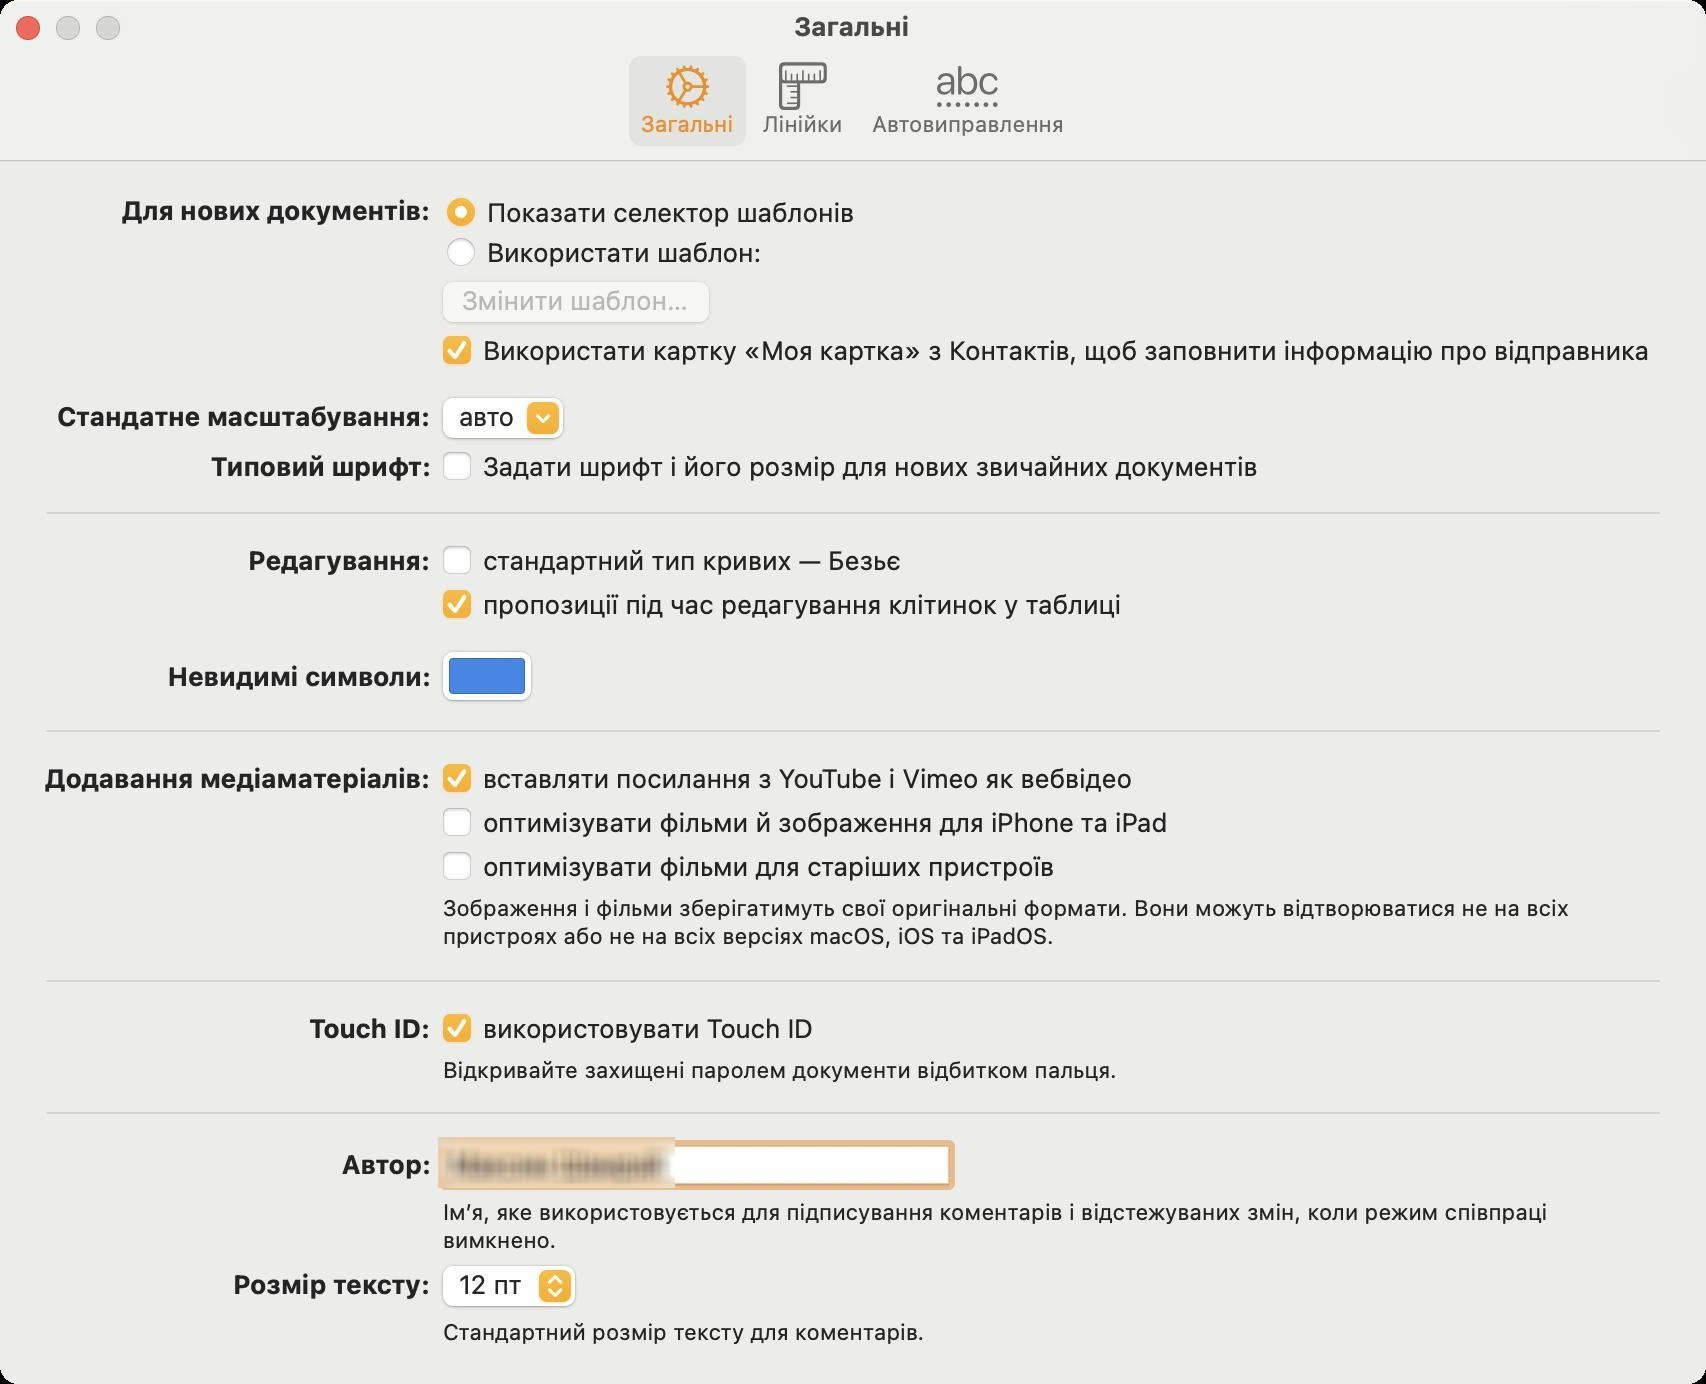
Accessibility tree:
{"name": "Загальні", "role": "AXWindow", "description": null, "role_description": "діалогове вікно", "value": null, "position": "584.00;295.00", "size": "853;692", "children": [{"name": null, "role": "AXGroup", "description": null, "role_description": "група", "value": null, "position": "3.00;82.00", "size": "847;606", "children": [{"name": null, "role": "AXStaticText", "description": null, "role_description": "текст", "value": "Для нових документів:", "position": "21.00;97.00", "size": "196;38", "children": []}, {"name": null, "role": "AXRadioGroup", "description": null, "role_description": "радіо-група", "value": "{\n    \"name\": \"\\u041f\\u043e\\u043a\\u0430\\u0437\\u0430\\u0442\\u0438_\\u0441\\u0435\\u043b\\u0435\\u043a\\u0442\\u043e\\u0440_\\u0448\\u0430\\u0431\\u043b\\u043e\\u043d\\u0456\\u0432\",\n    \"role\": \"AXRadioButton\",\n    \"description\": null,\n    \"role_description\": \"\\u0440\\u0430\\u0434\\u0456\\u043e-\\u043a\\u043d\\u043e\\u043f\\u043a\\u0430\",\n    \"value\": 1,\n    \"position\": \"221.50;97.00\",\n    \"size\": \"210;18\",\n    \"children\": []\n}", "position": "221.50;97.00", "size": "210;38", "children": [{"name": "Показати_селектор_шаблонів", "role": "AXRadioButton", "description": null, "role_description": "радіо-кнопка", "value": 1, "position": "221.50;97.00", "size": "210;18", "children": []}, {"name": "Використати_шаблон:_", "role": "AXRadioButton", "description": null, "role_description": "радіо-кнопка", "value": 0, "position": "221.50;117.00", "size": "210;18", "children": []}]}, {"name": "Змінити_шаблон…", "role": "AXButton", "description": null, "role_description": "кнопка", "value": null, "position": "214.50;136.00", "size": "147;32", "children": []}, {"name": null, "role": "AXStaticText", "description": null, "role_description": "текст", "value": "Стандатне масштабування:", "position": "21.00;200.00", "size": "196;19", "children": []}, {"name": "авто", "role": "AXMenuButton", "description": null, "role_description": "кнопка меню", "value": null, "position": "218.50;198.00", "size": "67;25", "children": []}, {"name": "Використати_картку_«Моя_картка»_з_Контактів,_щоб_заповнити_інформацію_про_відправника", "role": "AXCheckBox", "description": null, "role_description": "галочка", "value": 1, "position": "219.50;166.00", "size": "610;18", "children": []}, {"name": null, "role": "AXStaticText", "description": null, "role_description": "текст", "value": "Типовий шрифт:", "position": "103.00;225.00", "size": "114;16", "children": []}, {"name": "Задати_шрифт_і_його_розмір_для_нових_звичайних_документів", "role": "AXCheckBox", "description": null, "role_description": "галочка", "value": 0, "position": "219.50;224.00", "size": "610;18", "children": []}, {"name": null, "role": "AXStaticText", "description": null, "role_description": "текст", "value": "Редагування:", "position": "21.00;272.00", "size": "196;16", "children": []}, {"name": "стандартний_тип_кривих —_Безьє", "role": "AXCheckBox", "description": null, "role_description": "галочка", "value": 0, "position": "219.50;271.00", "size": "610;18", "children": []}, {"name": "пропозиції_під_час_редагування_клітинок_у_таблиці", "role": "AXCheckBox", "description": null, "role_description": "галочка", "value": 1, "position": "219.50;293.00", "size": "610;18", "children": []}, {"name": null, "role": "AXStaticText", "description": null, "role_description": "текст", "value": "Невидимі символи:", "position": "81.50;330.00", "size": "136;20", "children": []}, {"name": null, "role": "AXColorWell", "description": null, "role_description": "комірка кольору", "value": "rgb 0.180392 0.533333 0.921569 1", "position": "218.50;324.00", "size": "50;28", "children": []}, {"name": null, "role": "AXStaticText", "description": null, "role_description": "текст", "value": "Додавання медіаматеріалів:", "position": "21.00;381.00", "size": "196;16", "children": []}, {"name": "вставляти_посилання_з_YouTube_і_Vimeo_як_вебвідео", "role": "AXCheckBox", "description": null, "role_description": "галочка", "value": 1, "position": "219.50;380.00", "size": "351;18", "children": []}, {"name": "оптимізувати_фільми_й_зображення_для_iPhone_та_iPad", "role": "AXCheckBox", "description": null, "role_description": "галочка", "value": 0, "position": "219.50;402.00", "size": "369;18", "children": []}, {"name": "оптимізувати_фільми_для_старіших_пристроїв", "role": "AXCheckBox", "description": null, "role_description": "галочка", "value": 0, "position": "219.50;424.00", "size": "312;18", "children": []}, {"name": null, "role": "AXStaticText", "description": null, "role_description": "текст", "value": "Зображення і фільми зберігатимуть свої оригінальні формати. Вони можуть відтворюватися не на всіх пристроях або не на всіх версіях macOS, iOS та iPadOS.", "position": "219.50;447.00", "size": "612;28", "children": []}, {"name": null, "role": "AXStaticText", "description": null, "role_description": "текст", "value": "Touch ID:", "position": "21.00;506.00", "size": "196;16", "children": []}, {"name": "використовувати_Touch_ID", "role": "AXCheckBox", "description": null, "role_description": "галочка", "value": 1, "position": "219.50;505.00", "size": "610;18", "children": []}, {"name": null, "role": "AXStaticText", "description": null, "role_description": "текст", "value": "Відкривайте захищені паролем документи відбитком пальця.", "position": "219.50;528.00", "size": "342;14", "children": []}, {"name": null, "role": "AXStaticText", "description": null, "role_description": "текст", "value": "Автор:", "position": "168.50;574.00", "size": "49;19", "children": []}, {"name": null, "role": "AXTextField", "description": null, "role_description": "текстове поле", "value": "Максим Шамрай", "position": "221.50;572.00", "size": "254;21", "children": []}, {"name": null, "role": "AXStaticText", "description": null, "role_description": "текст", "value": "Імʼя, яке використовується для підписування коментарів і відстежуваних змін, коли режим співпраці вимкнено.", "position": "219.50;599.00", "size": "612;28", "children": []}, {"name": null, "role": "AXStaticText", "description": null, "role_description": "текст", "value": "Розмір тексту:", "position": "115.00;634.00", "size": "102;19", "children": []}, {"name": null, "role": "AXPopUpButton", "description": null, "role_description": "кнопка спливного меню", "value": "12 пт", "position": "218.50;632.00", "size": "73;25", "children": []}, {"name": null, "role": "AXStaticText", "description": null, "role_description": "текст", "value": "Стандартний розмір тексту для коментарів.", "position": "219.50;659.00", "size": "245;14", "children": []}]}, {"name": null, "role": "AXToolbar", "description": null, "role_description": "панель інструментів", "value": null, "position": "0.00;28.00", "size": "853;52", "children": [{"name": "Загальні", "role": "AXButton", "description": "Загальні", "role_description": "кнопка", "value": null, "position": "314.50;28.00", "size": "58;52", "children": []}, {"name": "Лінійки", "role": "AXButton", "description": "Лінійки", "role_description": "кнопка", "value": null, "position": "374.00;28.00", "size": "55;52", "children": []}, {"name": "Автовиправлення", "role": "AXButton", "description": "Автовиправлення", "role_description": "кнопка", "value": null, "position": "430.00;28.00", "size": "108;52", "children": []}]}, {"name": null, "role": "AXButton", "description": null, "role_description": "кнопка закривання", "value": null, "position": "7.00;6.00", "size": "14;16", "children": []}, {"name": null, "role": "AXButton", "description": null, "role_description": "кнопка оптимізації", "value": null, "position": "47.00;6.00", "size": "14;16", "children": [{"name": null, "role": "AXGroup", "description": null, "role_description": "група", "value": null, "position": "47.00;6.00", "size": "14;16", "children": []}]}, {"name": null, "role": "AXButton", "description": null, "role_description": "кнопка згортання", "value": null, "position": "27.00;6.00", "size": "14;16", "children": []}, {"name": null, "role": "AXStaticText", "description": null, "role_description": "текст", "value": "Загальні", "position": "395.00;5.00", "size": "62;16", "children": []}]}